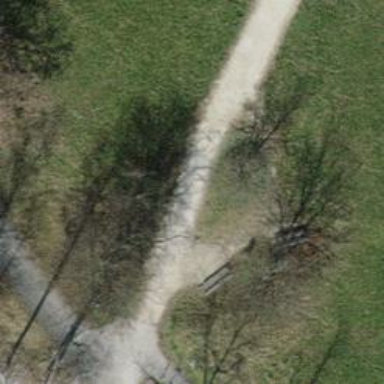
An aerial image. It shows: Brown bench.